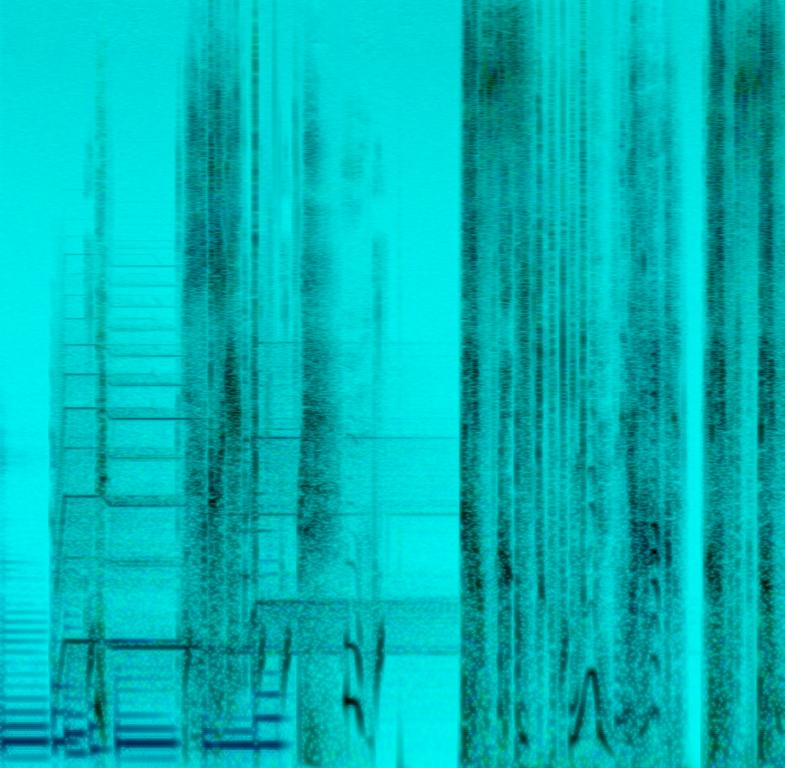
The low quality recording features a munching and humming sound effect - like someone is enjoyably eating. At the very beginning, there is also a haunting synth lead melody and a smooth bass located in the left channel of the stereo image - making it unbalanced.